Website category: university
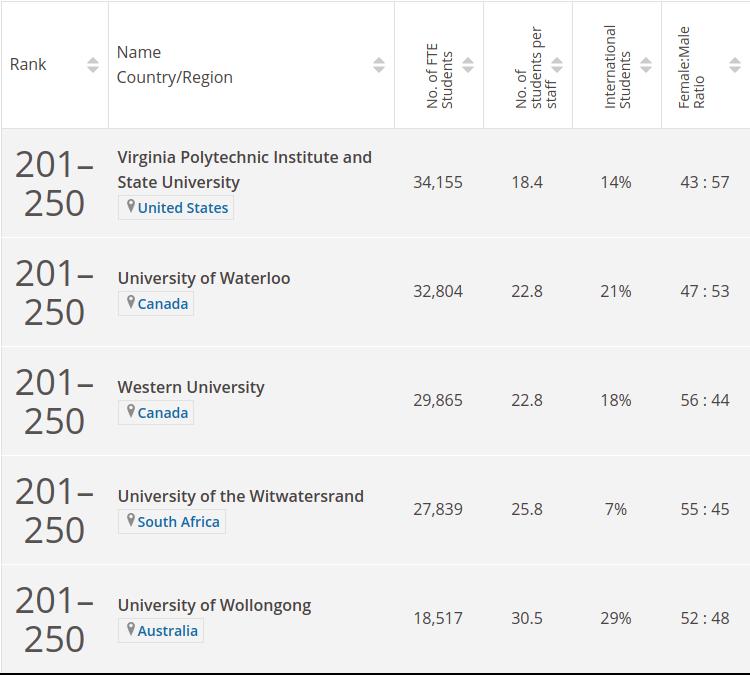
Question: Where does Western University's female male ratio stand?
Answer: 56 : 44

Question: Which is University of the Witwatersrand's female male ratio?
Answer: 55 : 45

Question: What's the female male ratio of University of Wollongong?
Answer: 52 : 48

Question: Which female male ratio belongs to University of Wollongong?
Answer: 52 : 48

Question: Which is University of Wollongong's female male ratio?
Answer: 52 : 48

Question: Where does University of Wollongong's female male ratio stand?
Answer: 52 : 48

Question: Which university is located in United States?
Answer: Virginia Polytechnic Institute and State University

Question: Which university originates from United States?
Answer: Virginia Polytechnic Institute and State University

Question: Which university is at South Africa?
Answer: University of the Witwatersrand

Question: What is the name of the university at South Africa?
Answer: University of the Witwatersrand

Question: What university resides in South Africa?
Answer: University of the Witwatersrand

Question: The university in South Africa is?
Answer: University of the Witwatersrand

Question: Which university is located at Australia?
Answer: University of Wollongong

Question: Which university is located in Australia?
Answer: University of Wollongong

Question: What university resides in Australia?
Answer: University of Wollongong

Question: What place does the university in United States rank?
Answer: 201250

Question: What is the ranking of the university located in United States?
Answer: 201250

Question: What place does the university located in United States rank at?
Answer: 201250

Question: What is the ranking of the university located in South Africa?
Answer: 201250

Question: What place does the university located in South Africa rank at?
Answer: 201250

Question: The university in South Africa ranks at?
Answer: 201250

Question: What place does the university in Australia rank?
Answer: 201250

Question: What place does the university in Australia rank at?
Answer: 201250

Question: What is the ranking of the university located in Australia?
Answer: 201250